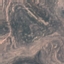
Land use / land cover: HerbaceousVegetation